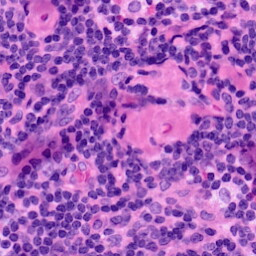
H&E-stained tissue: LymphNode